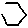
Label: hexagon